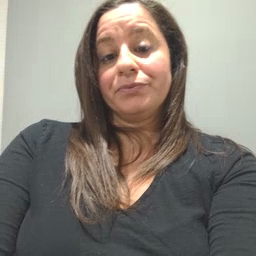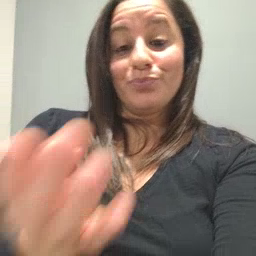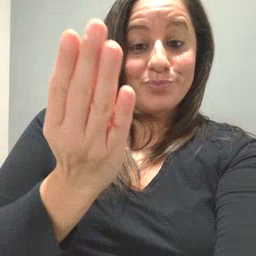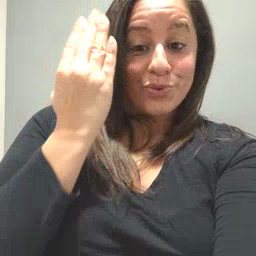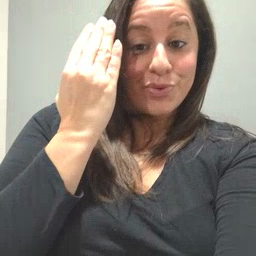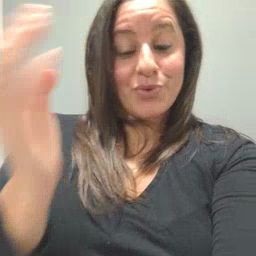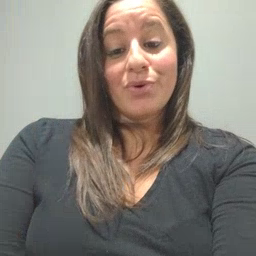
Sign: morning